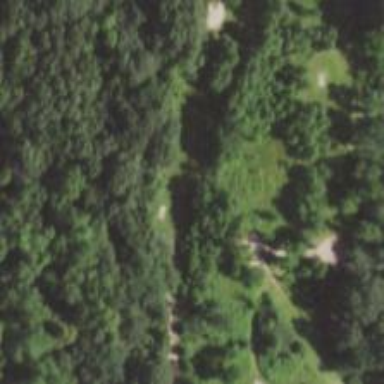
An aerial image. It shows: Fairway of the disc golf course.